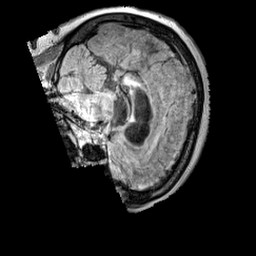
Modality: FLAIR
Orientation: sagittal
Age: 65
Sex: female
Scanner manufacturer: siemens
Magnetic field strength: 3 T
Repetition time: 5 s
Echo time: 0.387 s